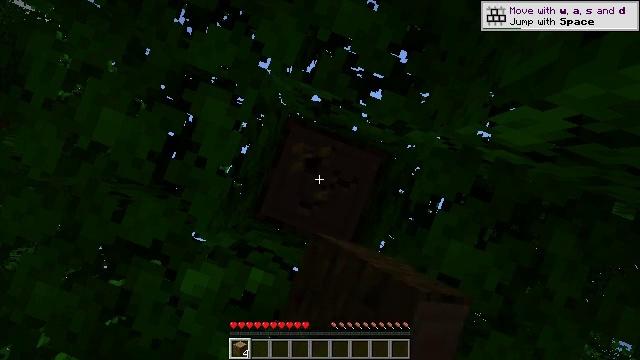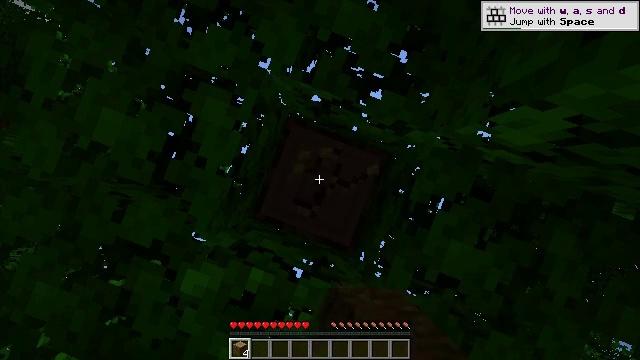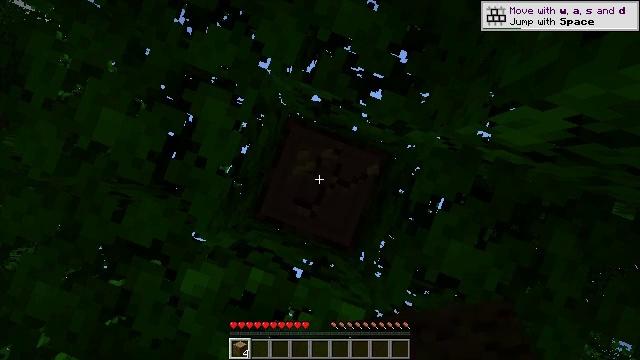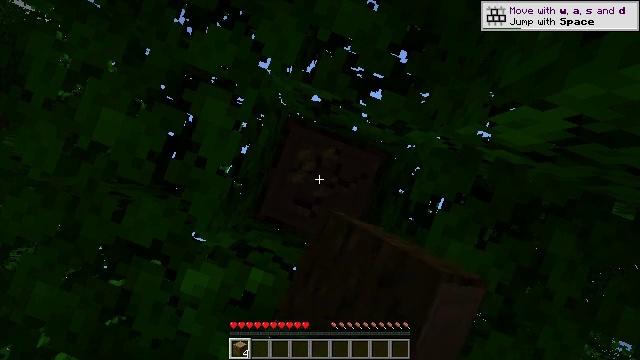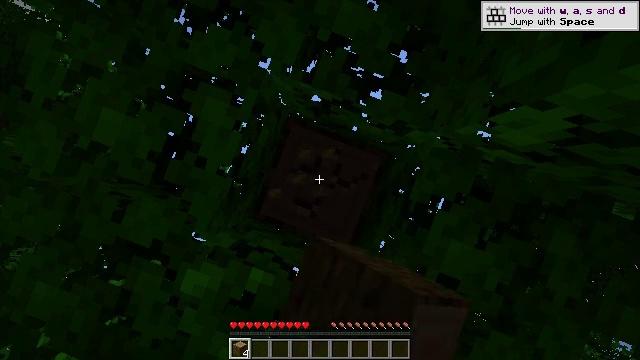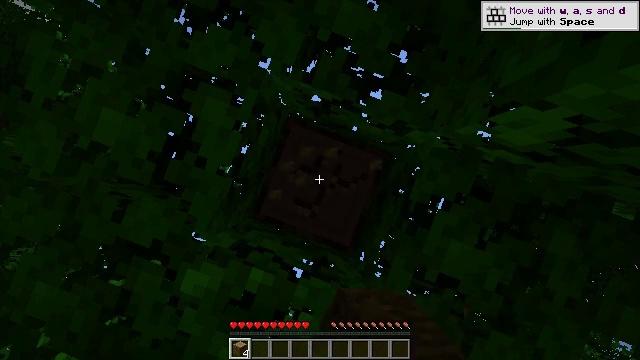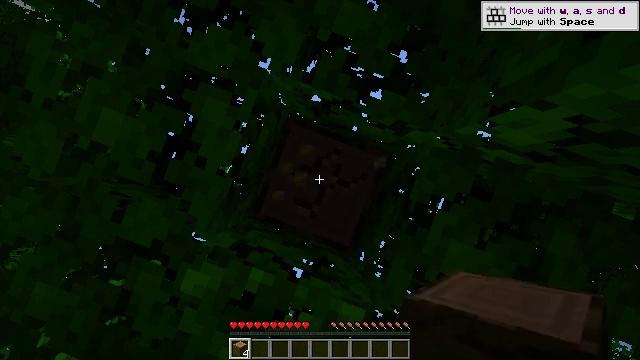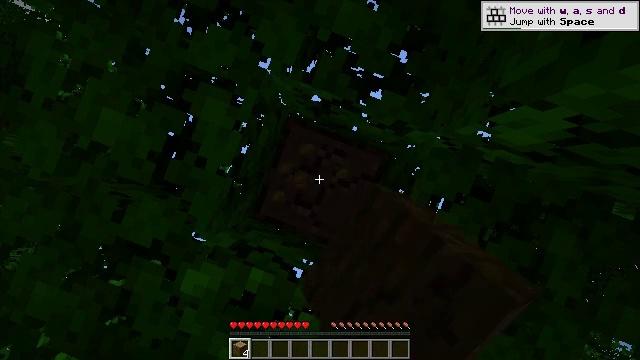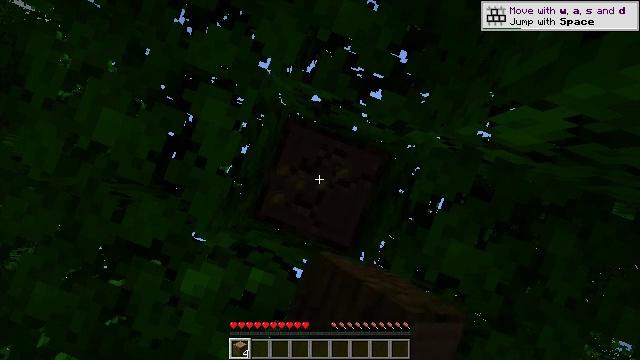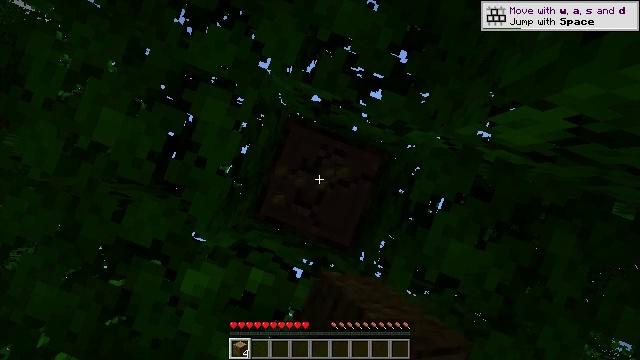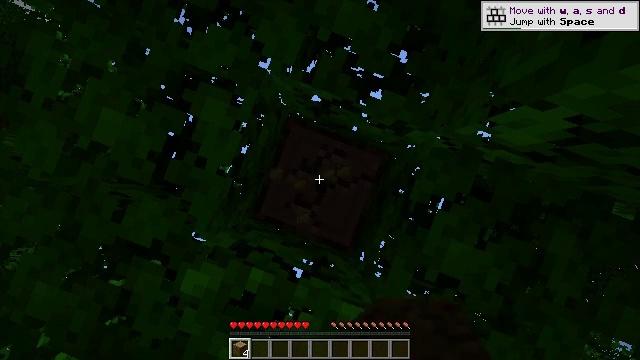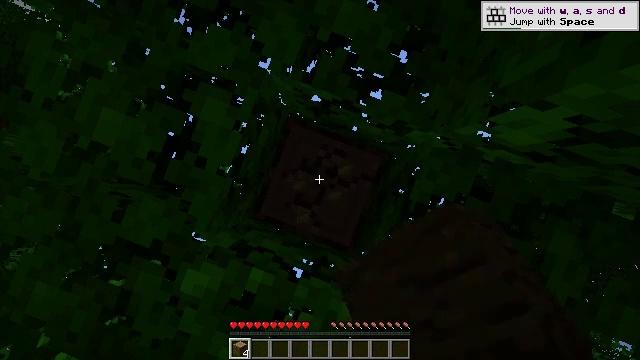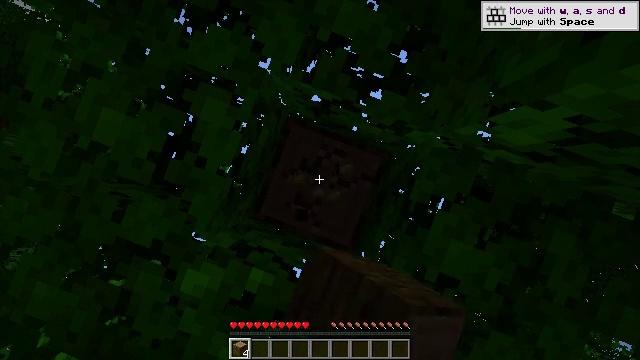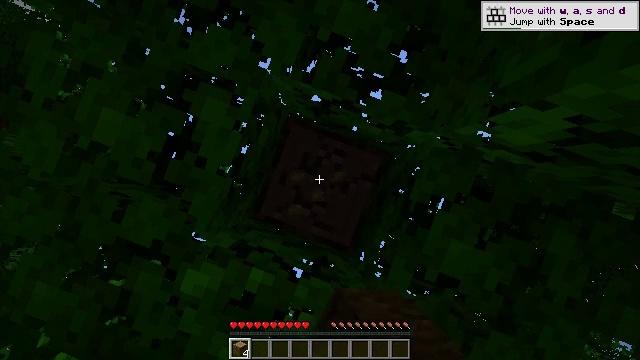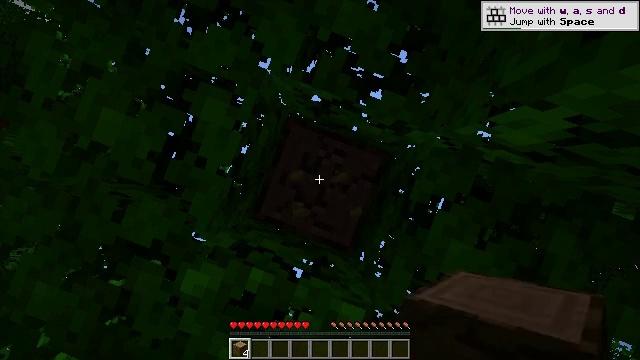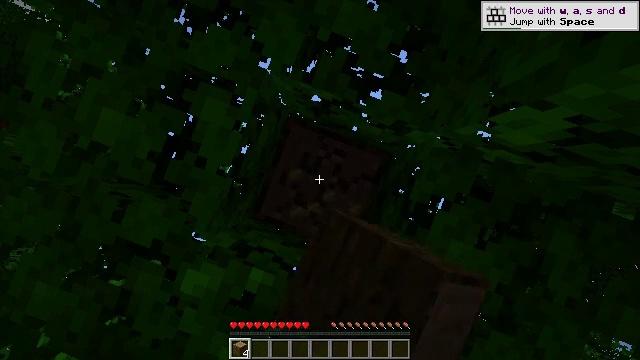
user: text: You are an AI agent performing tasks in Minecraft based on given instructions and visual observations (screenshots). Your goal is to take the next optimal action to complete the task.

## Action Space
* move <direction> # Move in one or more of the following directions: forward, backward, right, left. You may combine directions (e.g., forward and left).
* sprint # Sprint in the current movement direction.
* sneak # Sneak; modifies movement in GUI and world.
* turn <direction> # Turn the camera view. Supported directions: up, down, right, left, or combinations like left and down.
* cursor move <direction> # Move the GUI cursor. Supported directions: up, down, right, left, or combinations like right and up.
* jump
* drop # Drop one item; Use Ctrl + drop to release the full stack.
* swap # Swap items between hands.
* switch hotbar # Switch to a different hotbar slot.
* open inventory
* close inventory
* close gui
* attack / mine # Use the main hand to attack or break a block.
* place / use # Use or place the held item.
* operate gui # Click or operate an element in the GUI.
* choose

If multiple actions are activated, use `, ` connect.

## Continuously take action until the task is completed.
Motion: motion action
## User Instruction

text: Collect the jungle log for building.
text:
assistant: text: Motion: attack / mine
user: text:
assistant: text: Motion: attack / mine
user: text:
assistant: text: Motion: attack / mine
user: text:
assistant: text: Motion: attack / mine
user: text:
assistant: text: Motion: attack / mine
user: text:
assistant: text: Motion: attack / mine
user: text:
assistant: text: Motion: attack / mine
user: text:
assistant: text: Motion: attack / mine
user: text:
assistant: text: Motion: attack / mine
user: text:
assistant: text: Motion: attack / mine
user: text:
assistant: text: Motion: attack / mine
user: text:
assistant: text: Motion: attack / mine
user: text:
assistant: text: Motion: attack / mine
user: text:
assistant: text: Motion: attack / mine
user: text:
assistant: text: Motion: attack / mine
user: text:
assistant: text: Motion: attack / mine
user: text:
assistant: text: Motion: attack / mine
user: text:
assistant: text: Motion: attack / mine
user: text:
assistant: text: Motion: attack / mine
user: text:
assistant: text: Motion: attack / mine
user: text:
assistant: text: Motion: attack / mine
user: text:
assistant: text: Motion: attack / mine
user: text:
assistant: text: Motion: attack / mine
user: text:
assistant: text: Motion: attack / mine
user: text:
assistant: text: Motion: attack / mine
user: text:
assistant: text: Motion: attack / mine
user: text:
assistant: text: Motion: attack / mine
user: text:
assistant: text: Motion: attack / mine
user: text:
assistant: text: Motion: attack / mine
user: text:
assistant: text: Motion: attack / mine